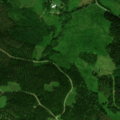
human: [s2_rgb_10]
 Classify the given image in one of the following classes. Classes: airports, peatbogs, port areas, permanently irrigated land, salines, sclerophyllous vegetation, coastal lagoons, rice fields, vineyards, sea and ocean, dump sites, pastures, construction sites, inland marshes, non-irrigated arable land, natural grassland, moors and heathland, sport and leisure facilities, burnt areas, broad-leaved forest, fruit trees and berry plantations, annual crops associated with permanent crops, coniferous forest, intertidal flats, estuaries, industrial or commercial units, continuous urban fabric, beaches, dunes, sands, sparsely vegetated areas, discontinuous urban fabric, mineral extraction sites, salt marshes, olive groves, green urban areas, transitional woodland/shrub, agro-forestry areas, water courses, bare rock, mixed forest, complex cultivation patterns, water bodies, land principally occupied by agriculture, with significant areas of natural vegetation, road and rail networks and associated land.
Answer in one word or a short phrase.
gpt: broad-leaved forest, coniferous forest, mixed forest, transitional woodland/shrub